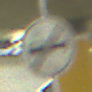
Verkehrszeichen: EndeUeberholverbot
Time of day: NotSpecified
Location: Indoor (Special)
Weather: NotSpecified
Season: NotSpecified
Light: Artificial